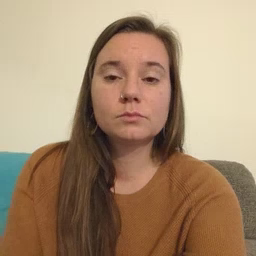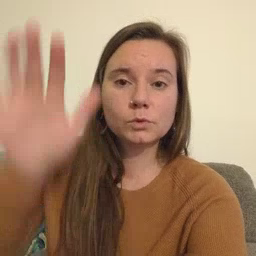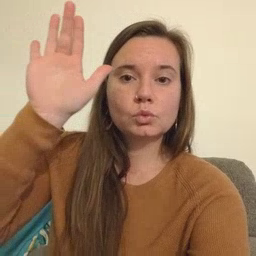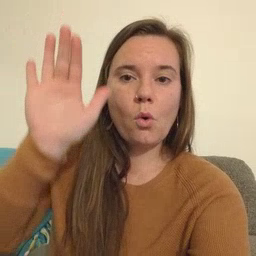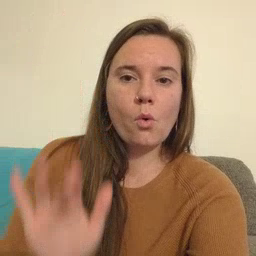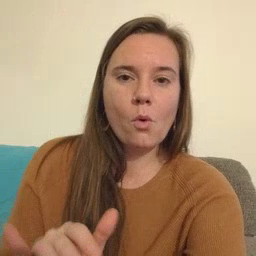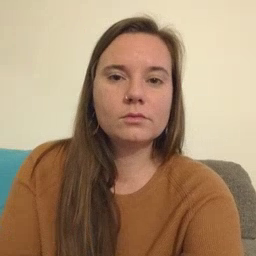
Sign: snow